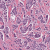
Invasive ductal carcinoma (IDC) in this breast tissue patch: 1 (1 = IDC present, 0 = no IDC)